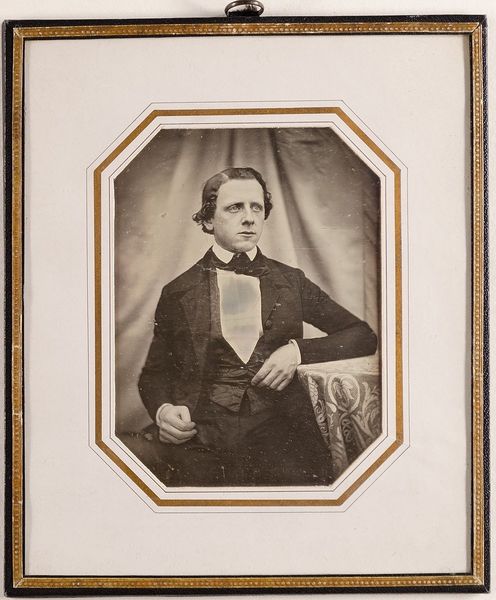
Titel: Unbekannter junger Mann
Künstler: Ludwig Schultz
Standort: Hamburg
Institution: Museum für Kunst und Gewerbe Hamburg
Schlagwörter: mann, portrait, figur, foto, fotografie, photographie, photo, lichtbild, jugendlicher, daguerreotypie, bildwerke, angewandte und bildende kunst, hessische systematik, porträt, porträtfotografie, porträtphotographie, hüftbild